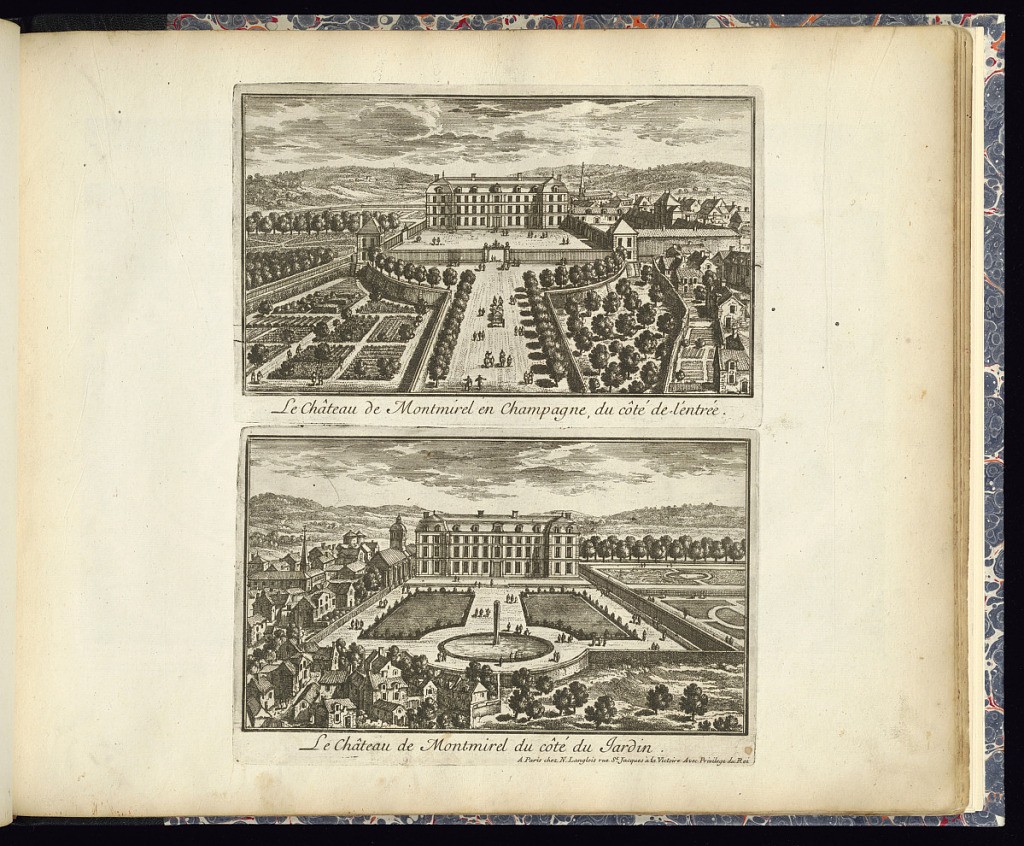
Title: Le Château de Montmirel en Champagne, du côté de l’entrée (Upper Plate)
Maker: Adam Perelle, French, 1638 – 1695
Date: late 17th century
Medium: Etching on laid paper
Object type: Print
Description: Two plates printed on a single sheet, one above the other. Both are bird's-eye views of the chateau of Montmirel. The upper plate is a view of the entrance to the chateau with its courtyard, gate and entrance drive surrounded by buildings, trees, and fields. The lower plate is a view of the chateau from its garden façade with a large basin/ fountain with a jet of water, parterre planting, garden walls and townscape with buildings to the left. The plates are titled.